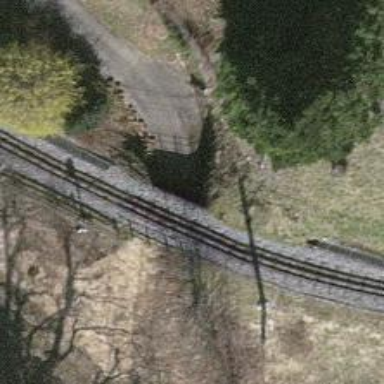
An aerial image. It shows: Narrow-gauge railway bridge with electrified contact line for single track.